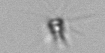
Label: Calciopappus